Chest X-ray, AP view. Patient: 34 years old, sex M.
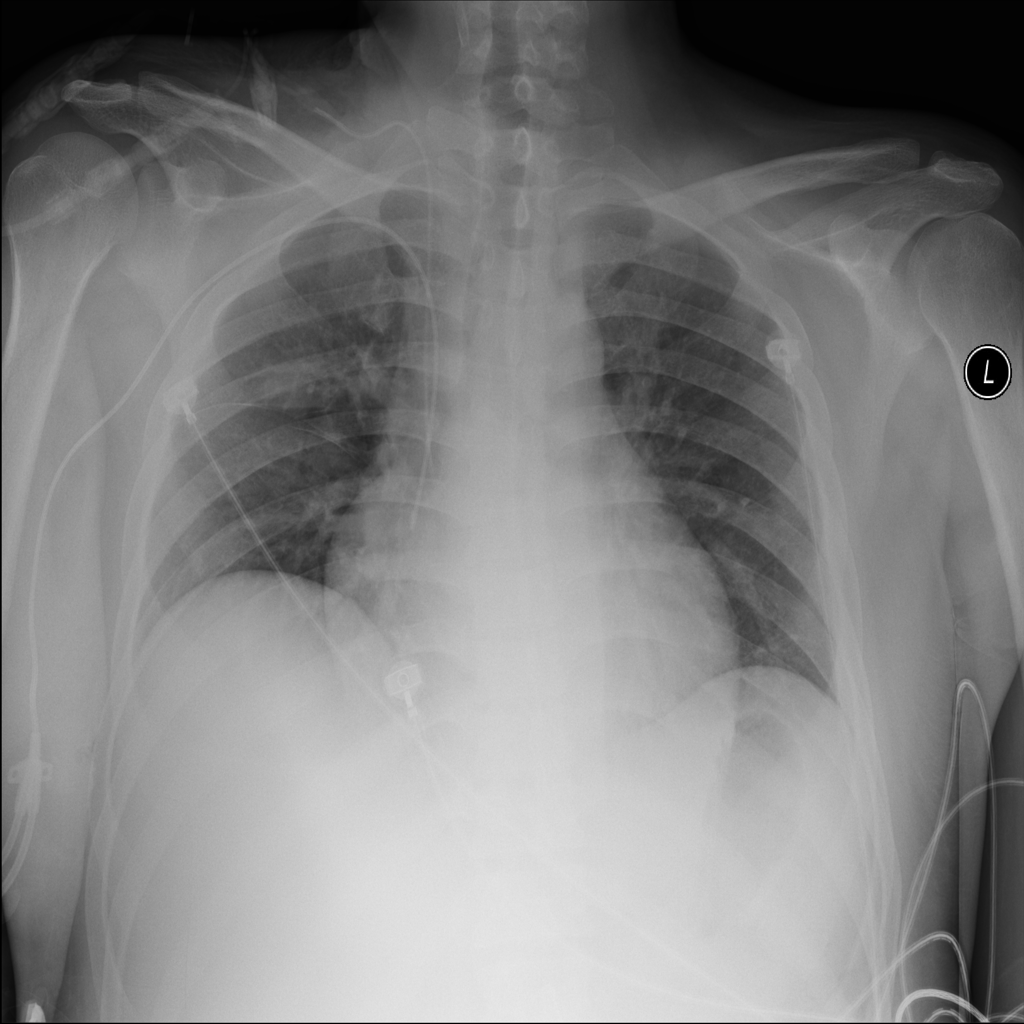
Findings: No Finding